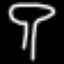
Label: mushroom